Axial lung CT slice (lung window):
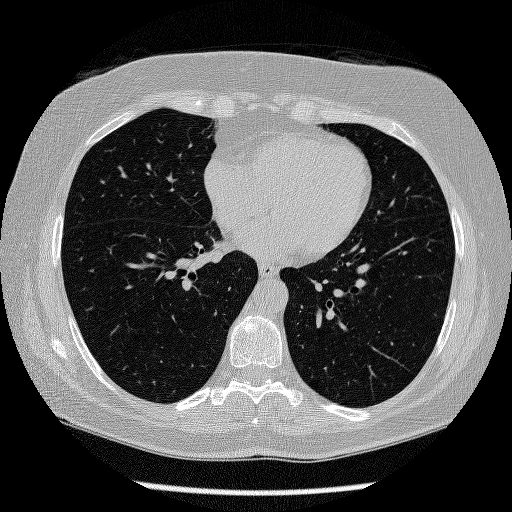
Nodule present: no